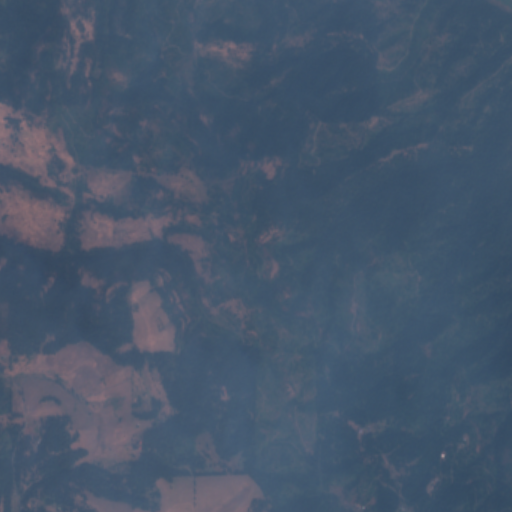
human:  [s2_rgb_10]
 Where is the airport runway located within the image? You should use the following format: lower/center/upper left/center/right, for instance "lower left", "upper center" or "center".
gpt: The airport runway is located in the upper right of the image.
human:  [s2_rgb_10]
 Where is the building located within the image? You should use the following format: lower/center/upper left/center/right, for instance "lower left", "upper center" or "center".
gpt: The building is located in the lower of the image.
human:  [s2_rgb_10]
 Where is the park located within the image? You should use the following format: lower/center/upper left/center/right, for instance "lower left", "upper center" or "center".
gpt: There is no park in the image.